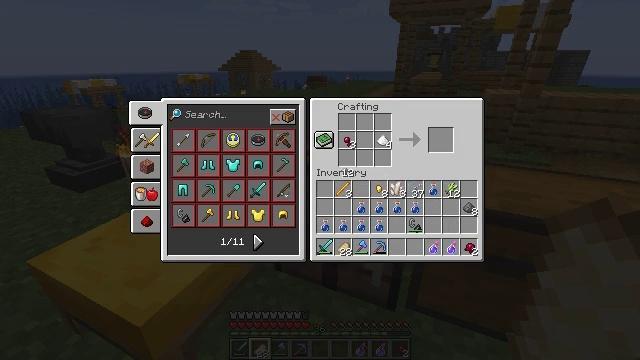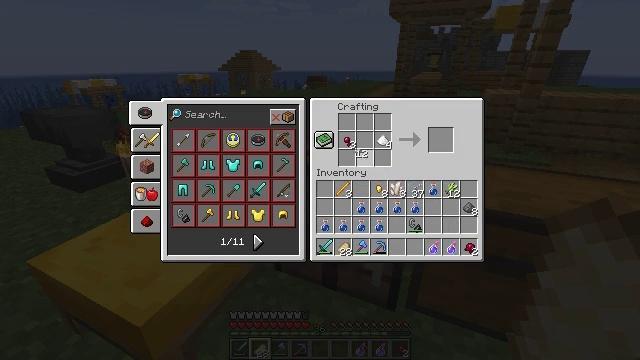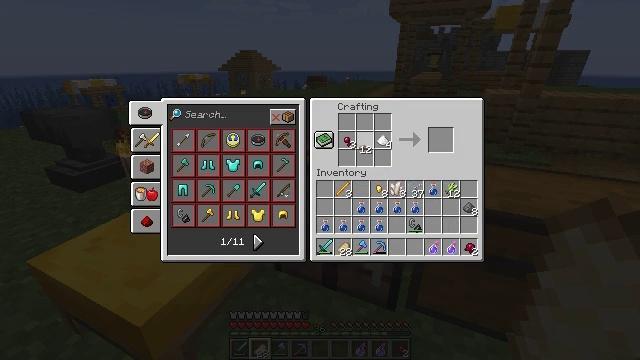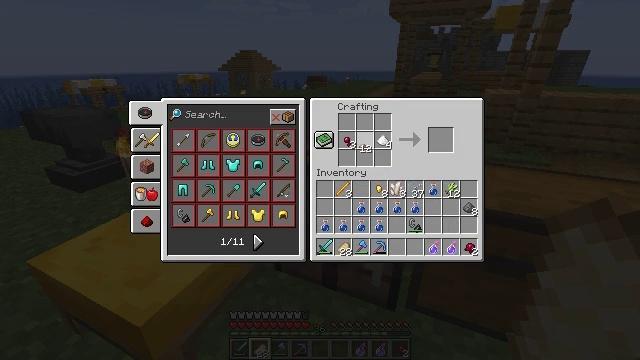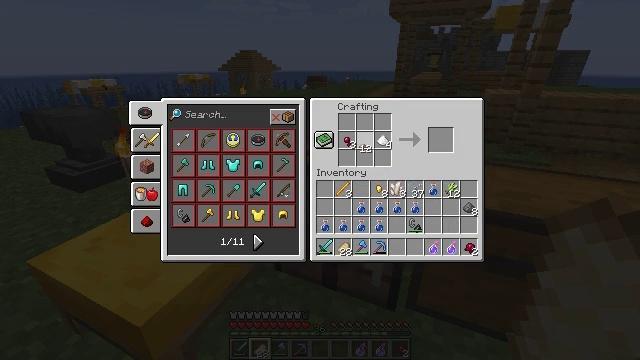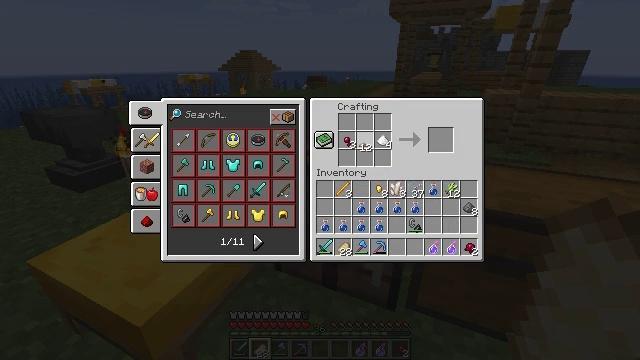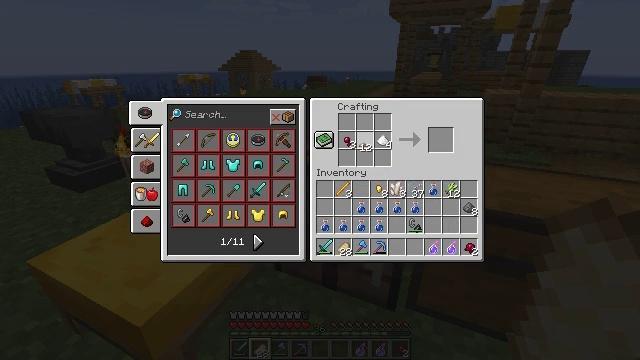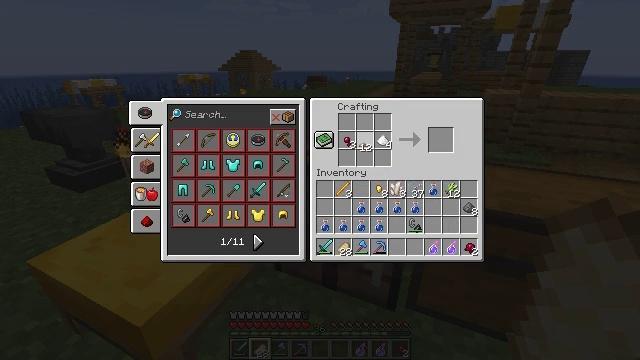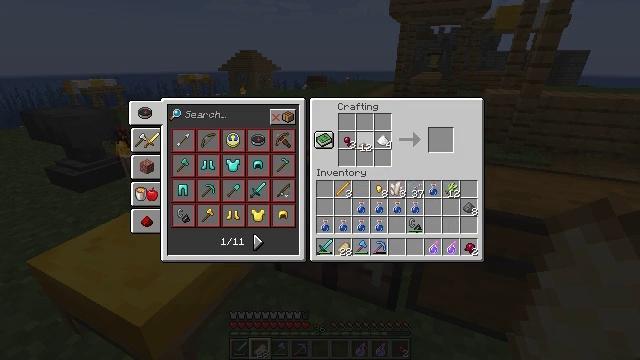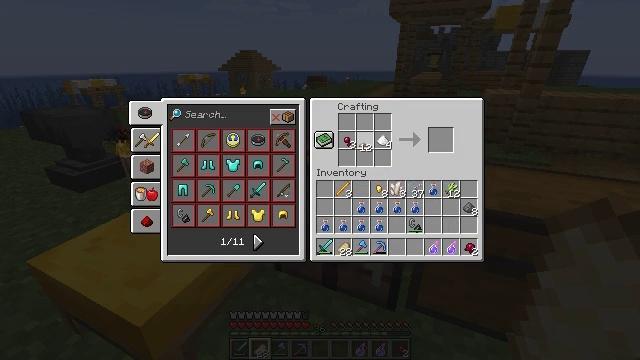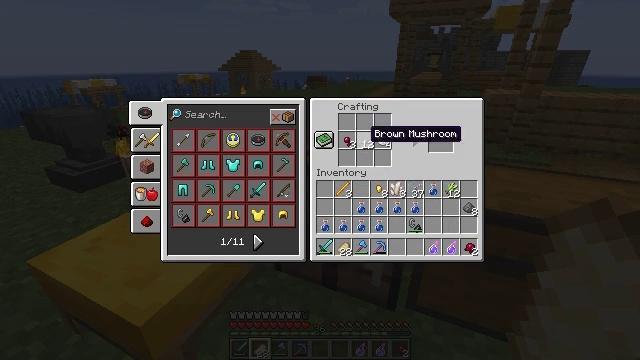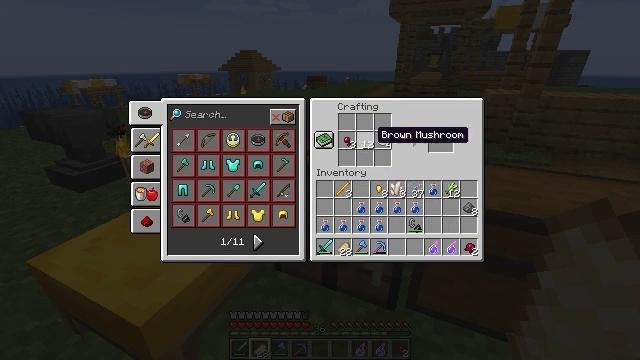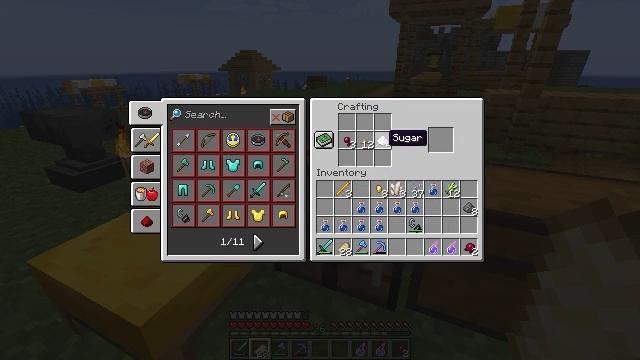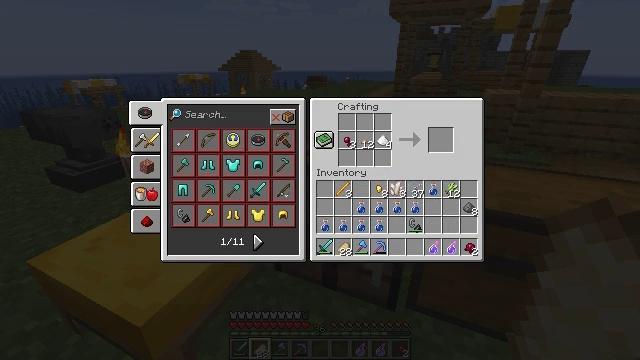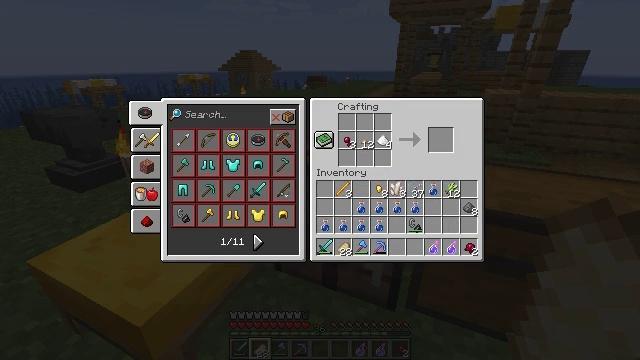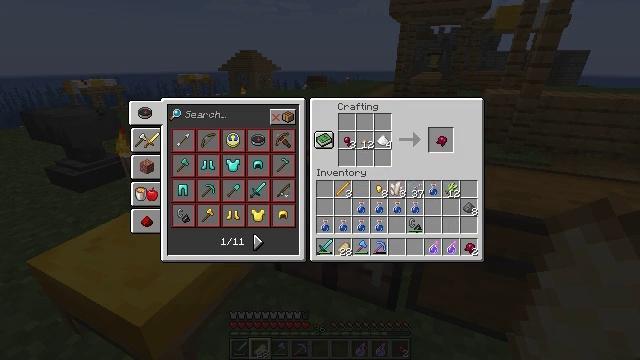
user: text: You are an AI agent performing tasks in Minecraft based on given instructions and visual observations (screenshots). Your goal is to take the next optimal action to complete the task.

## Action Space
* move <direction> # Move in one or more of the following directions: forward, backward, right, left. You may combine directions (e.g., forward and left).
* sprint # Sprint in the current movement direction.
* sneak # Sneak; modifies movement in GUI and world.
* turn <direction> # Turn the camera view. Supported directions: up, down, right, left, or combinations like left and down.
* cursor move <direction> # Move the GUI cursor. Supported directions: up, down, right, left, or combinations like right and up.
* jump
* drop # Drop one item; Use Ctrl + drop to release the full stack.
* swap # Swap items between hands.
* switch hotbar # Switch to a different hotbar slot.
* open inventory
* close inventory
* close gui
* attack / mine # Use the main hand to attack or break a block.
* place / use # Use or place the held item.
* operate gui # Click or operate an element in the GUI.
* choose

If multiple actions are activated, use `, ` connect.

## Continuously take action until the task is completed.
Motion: motion action
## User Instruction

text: Take spider eye, mushroom, and sugar to craft a fermented spider eye.
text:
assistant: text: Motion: cursor move right and up
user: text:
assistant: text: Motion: no_op
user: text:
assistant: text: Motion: no_op
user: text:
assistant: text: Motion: no_op
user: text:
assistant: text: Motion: no_op
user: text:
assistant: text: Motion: no_op
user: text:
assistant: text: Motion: operate gui
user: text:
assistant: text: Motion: operate gui
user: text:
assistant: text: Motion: operate gui
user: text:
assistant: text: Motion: no_op
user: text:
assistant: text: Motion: no_op
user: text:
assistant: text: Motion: cursor move right
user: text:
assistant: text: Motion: cursor move right
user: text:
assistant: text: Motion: cursor move right
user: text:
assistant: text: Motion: cursor move right
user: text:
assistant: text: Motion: no_op
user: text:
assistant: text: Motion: sneak
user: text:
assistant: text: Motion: sneak
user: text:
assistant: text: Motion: sneak
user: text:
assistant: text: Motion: sneak
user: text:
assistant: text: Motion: sneak
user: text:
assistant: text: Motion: sneak
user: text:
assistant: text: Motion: sneak
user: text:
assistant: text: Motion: sneak, cursor move right
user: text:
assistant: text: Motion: sneak
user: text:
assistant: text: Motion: sneak, operate gui
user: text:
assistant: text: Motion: sneak, operate gui
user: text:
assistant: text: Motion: sneak
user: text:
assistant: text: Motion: sneak
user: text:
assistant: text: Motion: sneak